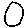
Label: circle